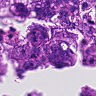
Metastatic tissue present: yes